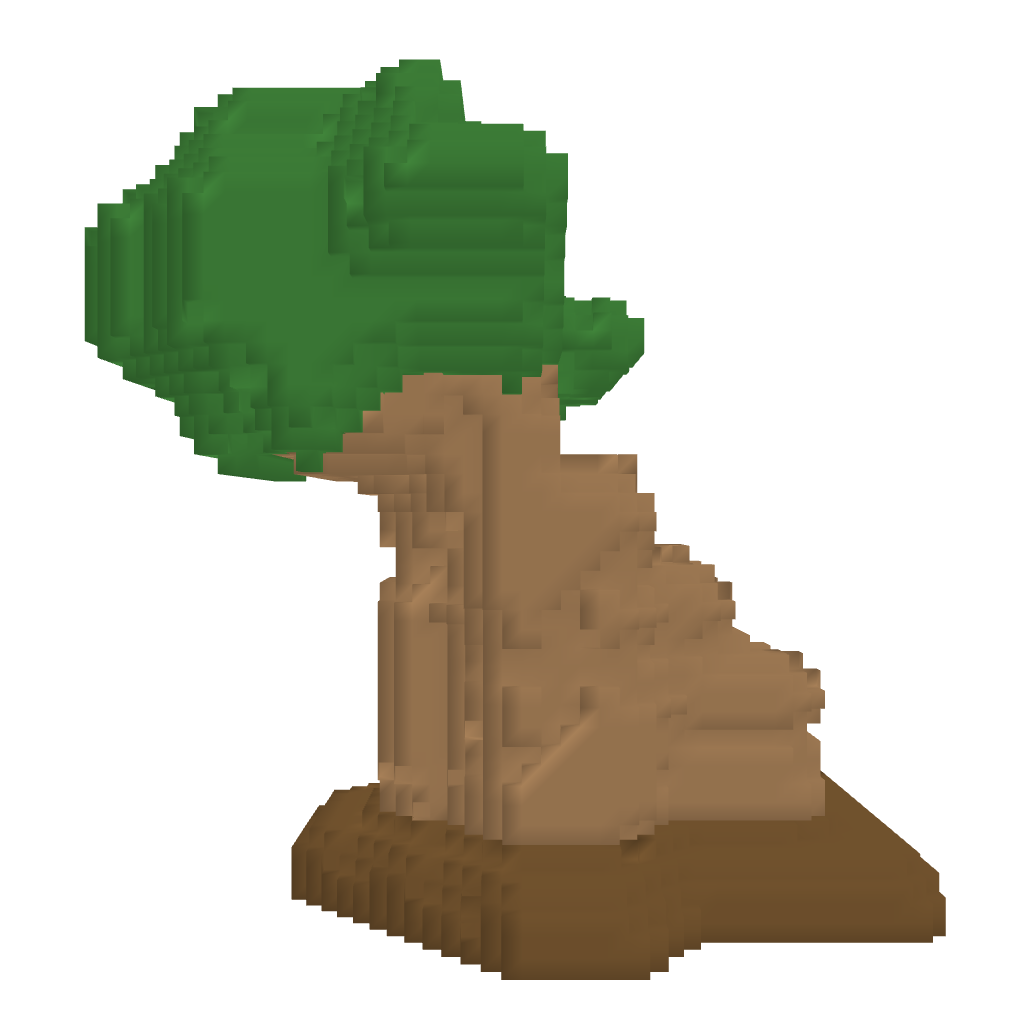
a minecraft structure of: Treehouse good quality